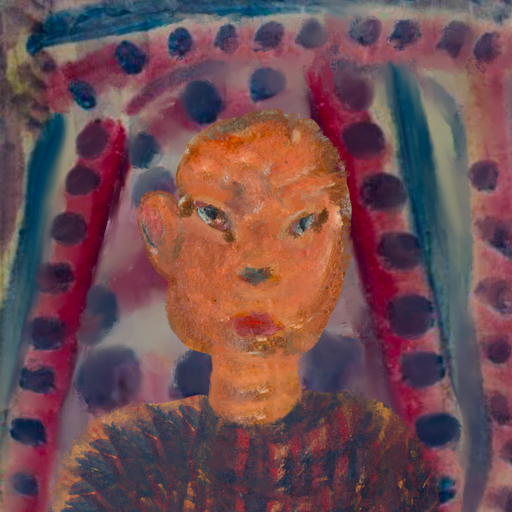
Background: HillGirl, Head And Neck Front: Boggyland, Face Front: Boggyland, Bust: In_The_Sun, Hair Front: Blank, Head Accessory: Blank, Second Necklace: Blank, Necklace: Blank, Baby: Blank